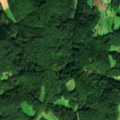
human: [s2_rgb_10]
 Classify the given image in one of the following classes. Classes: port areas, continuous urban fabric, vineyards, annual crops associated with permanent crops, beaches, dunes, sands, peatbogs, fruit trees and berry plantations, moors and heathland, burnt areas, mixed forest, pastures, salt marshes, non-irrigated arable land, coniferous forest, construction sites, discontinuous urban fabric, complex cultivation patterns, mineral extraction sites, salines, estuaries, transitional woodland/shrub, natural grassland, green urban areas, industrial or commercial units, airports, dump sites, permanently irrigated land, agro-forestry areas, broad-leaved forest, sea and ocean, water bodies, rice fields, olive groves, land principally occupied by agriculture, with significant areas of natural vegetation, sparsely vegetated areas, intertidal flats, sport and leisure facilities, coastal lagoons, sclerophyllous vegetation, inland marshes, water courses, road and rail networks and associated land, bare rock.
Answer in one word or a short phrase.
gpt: pastures, complex cultivation patterns, broad-leaved forest